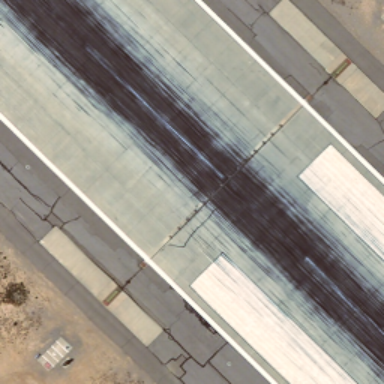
It is a straight runway with some mark lines on it .